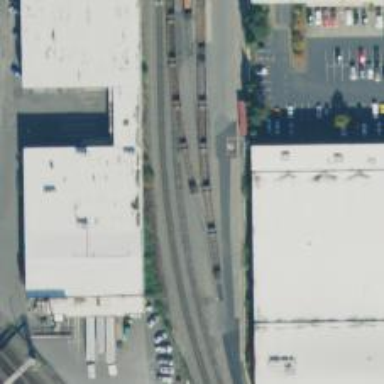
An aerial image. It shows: Railway yard in service.